Question: I am working on aws waf to block the bad bots. I am using loggly service as well to check the access logs of the server and bad requests.
But I am not understanding about the following log, what this log is for and is this bad?
Please check this image

Logs is showing some internal ip as host and accessing unknown url. This is somethign strange for me.
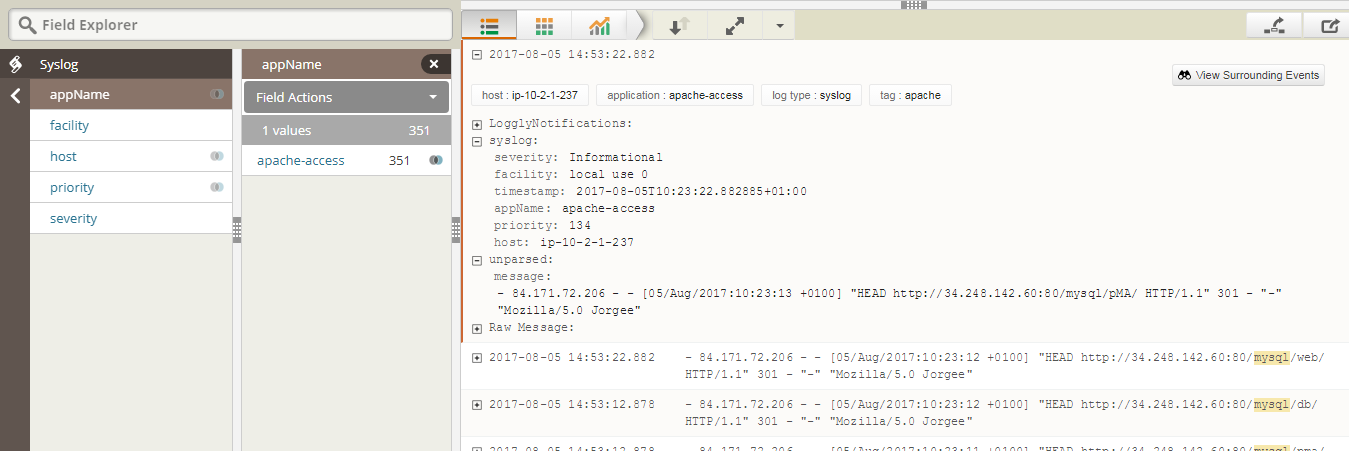
Answer: This is a malware user-agent ; you can consider it as bad-bot. You cannot avoid such things.. There are bots which keep scanning ports etc. As per one of the estimates 25-50% of overall internet traffic(not including videos and images) is bots.
Just ignore these log messages.